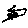
Label: sun